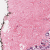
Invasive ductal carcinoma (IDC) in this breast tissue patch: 0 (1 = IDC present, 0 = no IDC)